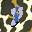
Label: 8